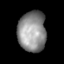
Tissue: lung
Cell type: Epithelial cells
Senescence score: 0.177
Nuclear area (px): 1111
Mean DAPI intensity: 141.68